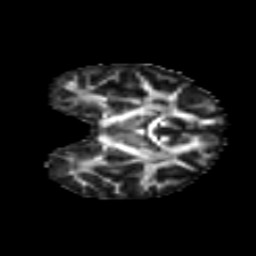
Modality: FA
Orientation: coronal
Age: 13
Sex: female
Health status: ill
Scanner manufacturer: ge
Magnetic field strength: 3 T
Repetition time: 6.752 s
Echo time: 0.079 s